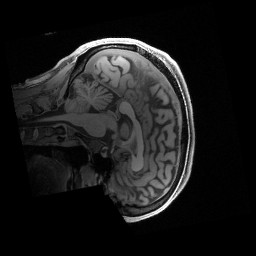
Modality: T1w
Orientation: sagittal
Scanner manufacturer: siemens
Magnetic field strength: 3 T
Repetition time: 2.4 s
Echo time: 0.00222 s